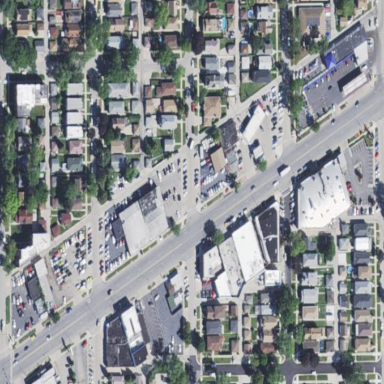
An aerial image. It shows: Retail area.